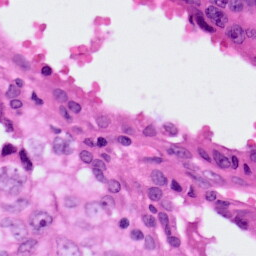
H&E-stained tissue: Lung